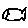
Label: fish